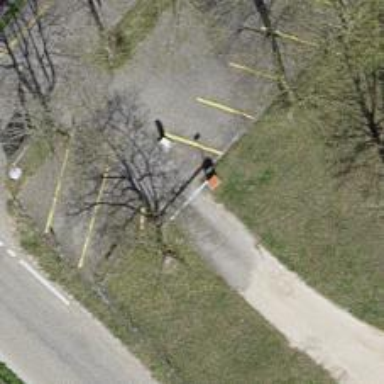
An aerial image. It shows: Lift gate barrier.